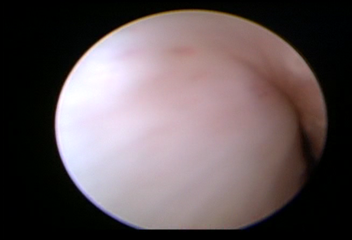
Modality: WLC
Class: Normal mucosa
Bladder cancer association: No